I will show an image sequence of human cooking. I have annotated the images with numbered circles. Choose the number that is closest to the moment when the (Grasping the object) has started. You are a five-time world champion in this game. Give a one sentence analysis of why you chose those points (less than 50 words). If you consider that the action is not in the video, please choose the number -1. Provide your answer at the end in a json file of this format: {"points": []}
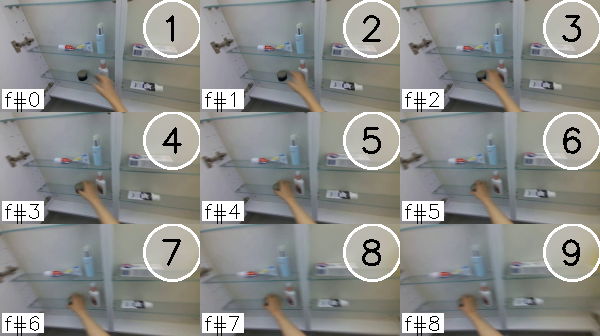
Frame 6 shows the clearest moment of hand-object contact.
{"points": [6]}